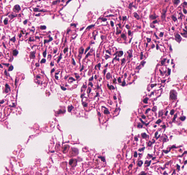
Tumor epithelial tissue: no
Tumor-associated stroma tissue: no
Normal tissue: yes